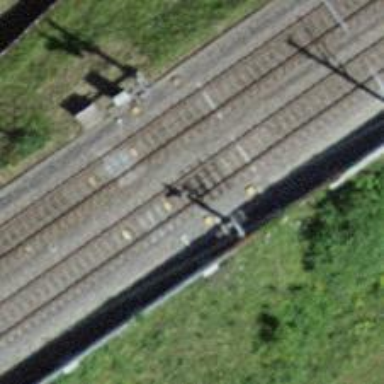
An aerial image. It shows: Railway signal.